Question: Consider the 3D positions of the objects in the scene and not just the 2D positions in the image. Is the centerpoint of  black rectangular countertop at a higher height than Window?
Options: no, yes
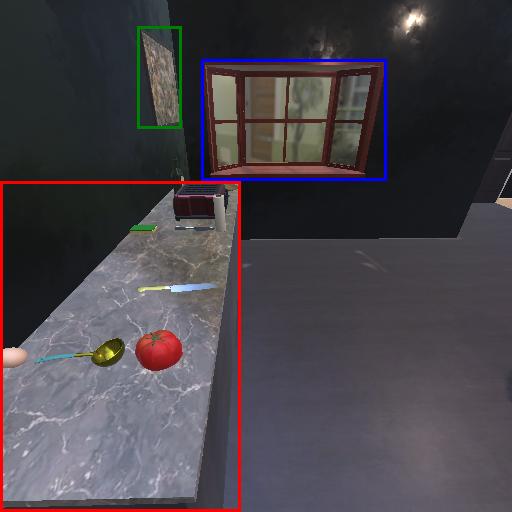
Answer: no